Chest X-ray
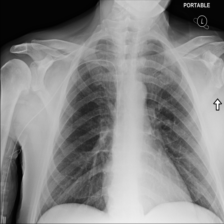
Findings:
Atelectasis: negative
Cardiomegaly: negative
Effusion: negative
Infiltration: positive
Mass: negative
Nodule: negative
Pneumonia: negative
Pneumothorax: negative
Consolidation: negative
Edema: negative
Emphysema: negative
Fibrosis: negative
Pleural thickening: negative
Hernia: negative